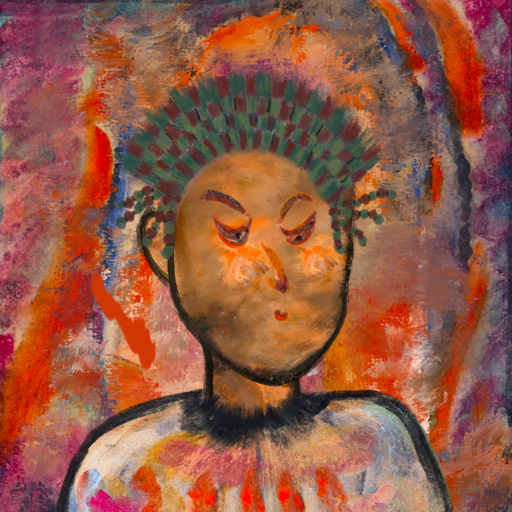
Background: Experience, Head And Neck Side: Gypsy_Queen, Face Side: Hypocrite, Bust: Childish, Hair Side: Blank, Head Accessory: After_Raid_Crown, Second Necklace: Blank, Necklace: Blank, Baby: Blank